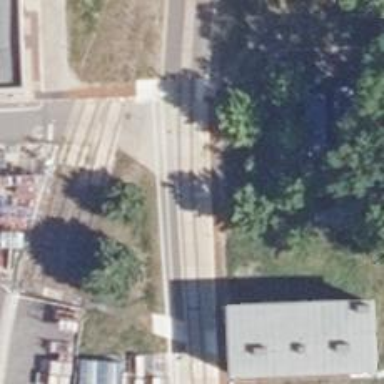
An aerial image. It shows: Railway spur service.